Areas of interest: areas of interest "Hanting Eco-Industrial Park"
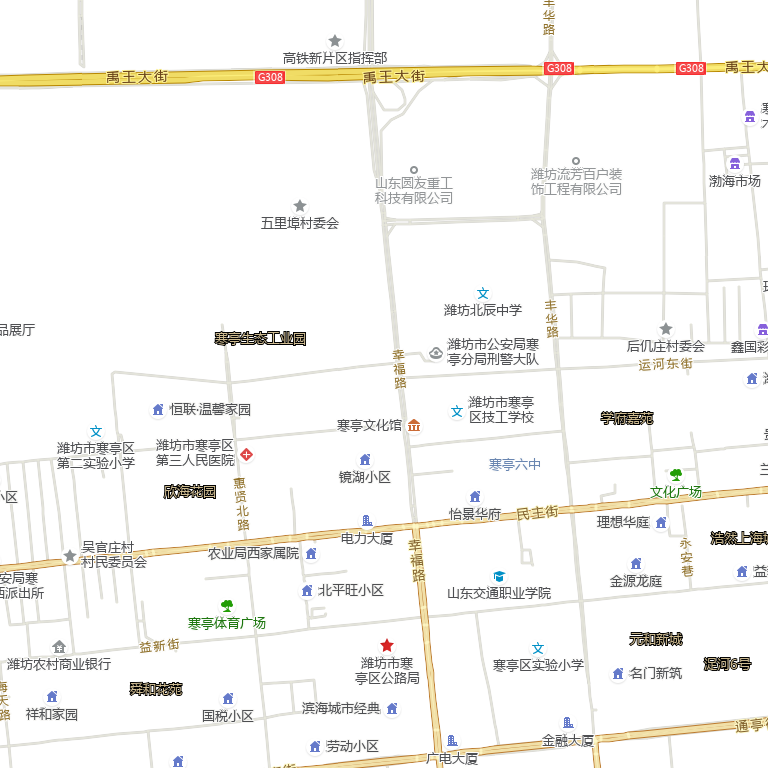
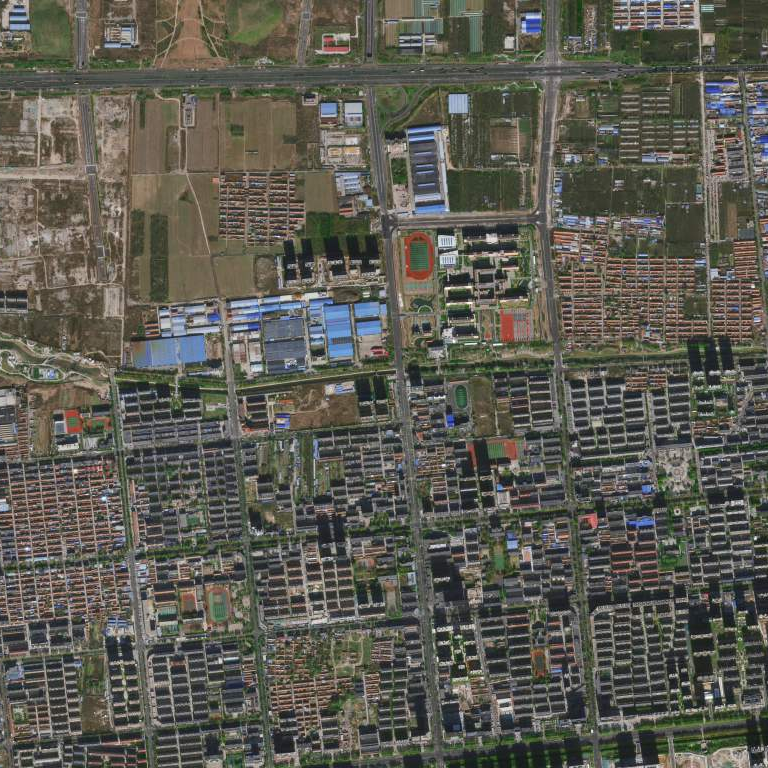